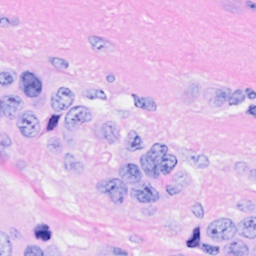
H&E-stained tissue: Breast